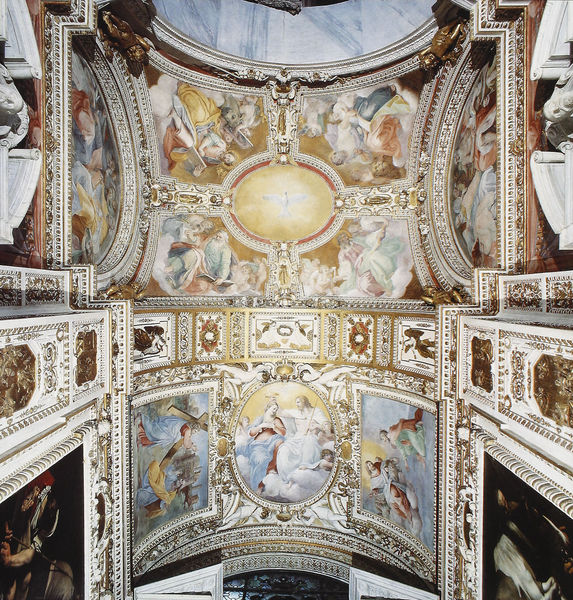
Titel: Cappella Cerasi
Standort: Rom, S. Maria del Popolo, Cappella Cerasi (EU - I - Latium)
Schlagwörter: blau, gott, himmel, gelb, menschen, marmor, szene, weiss, malerei, ornament, wand, barock, taube, felder, kirche, gold, decke, engel, relief, bilder, italien, weis, dekoration, ornamente, verzierung, wandmalerei, stuck, deckel, gewölbe, kreuz, fries, sims, christus, jesus, zeus, fresken, leuchtend, deckengemälde, fresko, maria, szenen, auferstehung, tonnengewölbe, wandbemalung, heiliger geist, deckengewölbe, gild, zugweiß, malwand